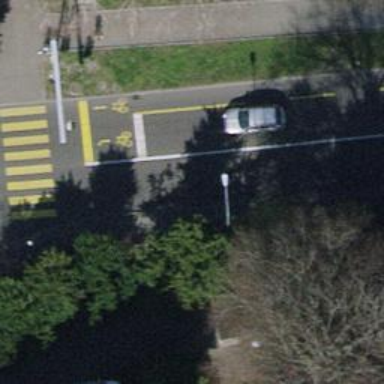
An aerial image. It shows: Road with traffic signals.